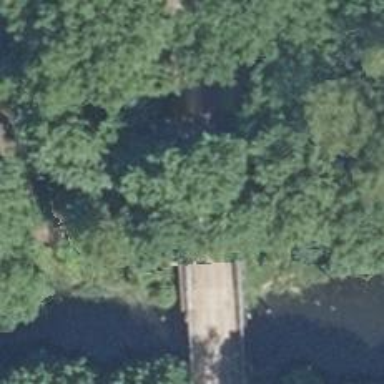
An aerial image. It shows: Unclassified road with bridge.